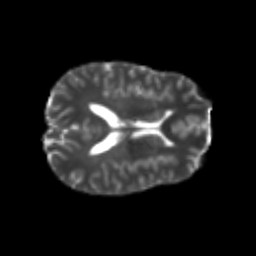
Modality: T2w
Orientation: axial
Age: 25
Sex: male
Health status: healthy
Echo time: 0.074 s